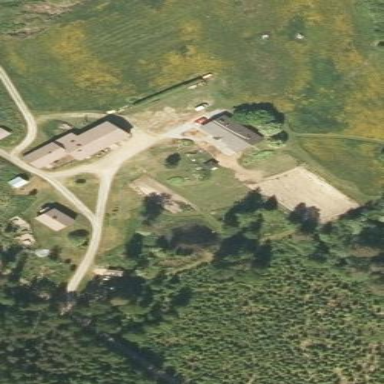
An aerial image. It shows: Farmyard area.